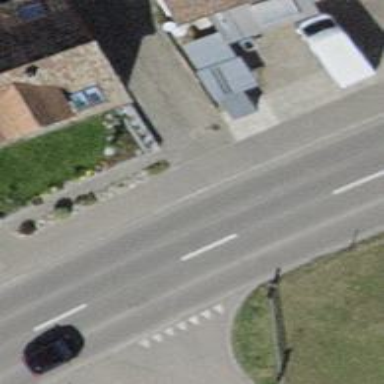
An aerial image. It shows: Asphalt sidewalk.